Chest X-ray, AP view. Patient: 64 years old, sex M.
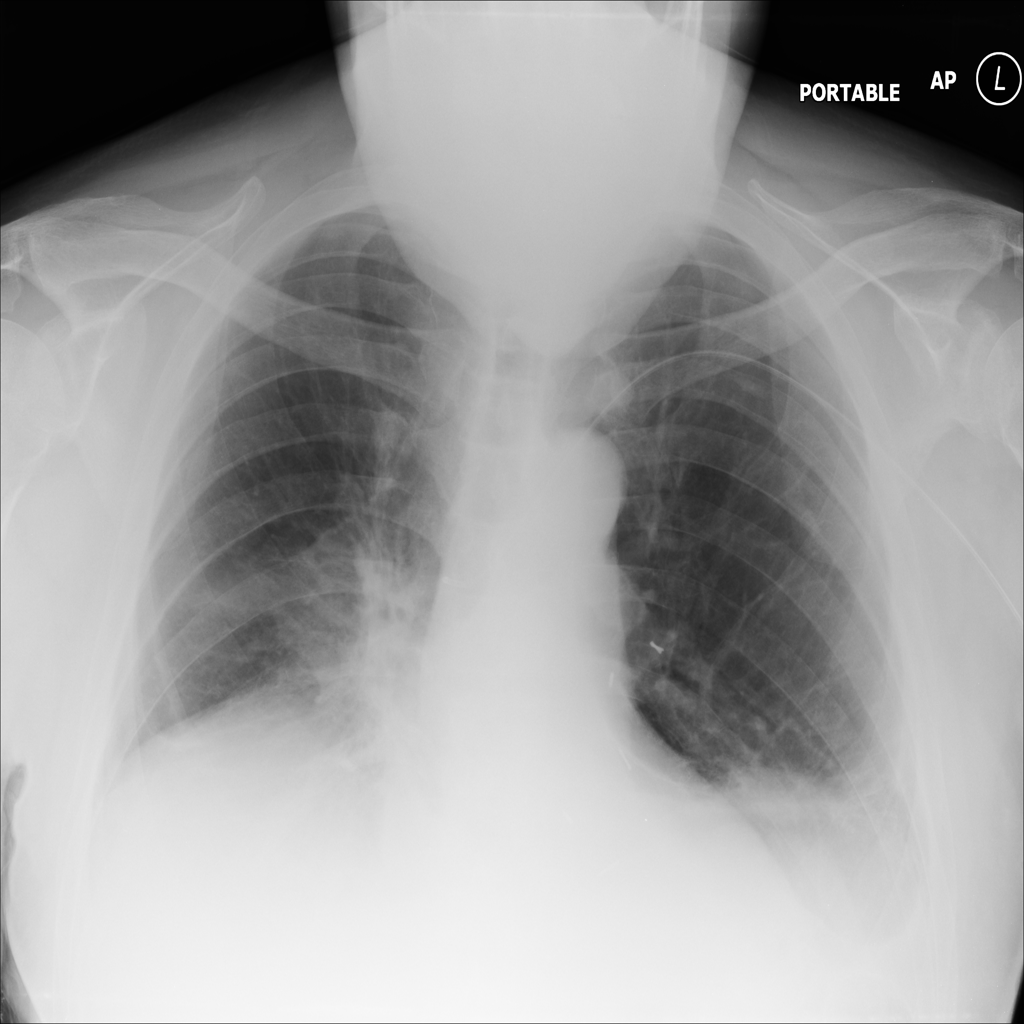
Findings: Atelectasis, Effusion